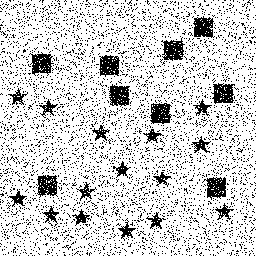
Squares: 9
Triangles: 0
Stars: 15
Total shapes: 24